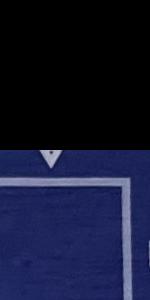
Label: Empty